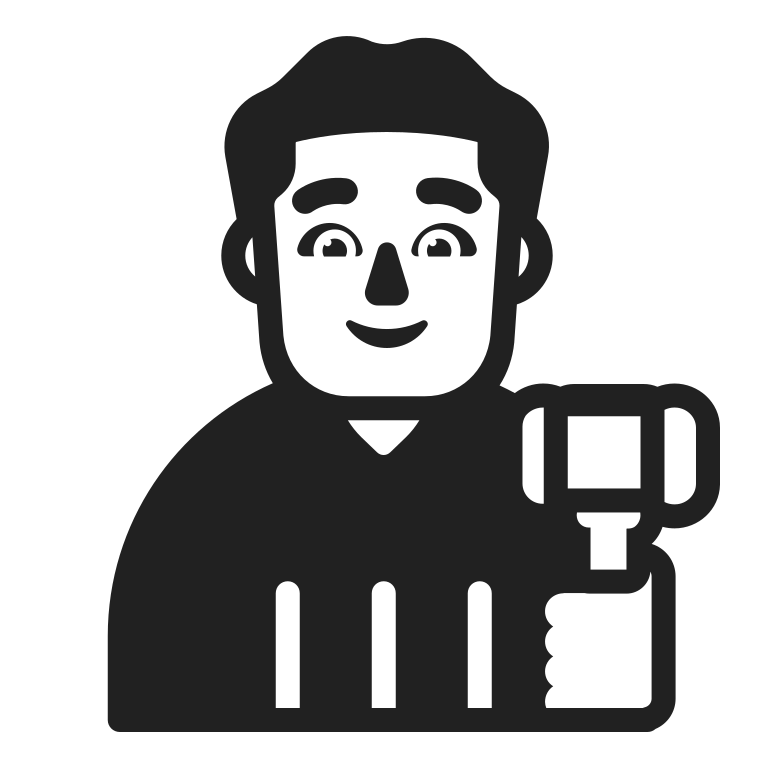
man judge high contrast default